Field crop: maize
Growth stage: 1
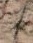
Species: salsola